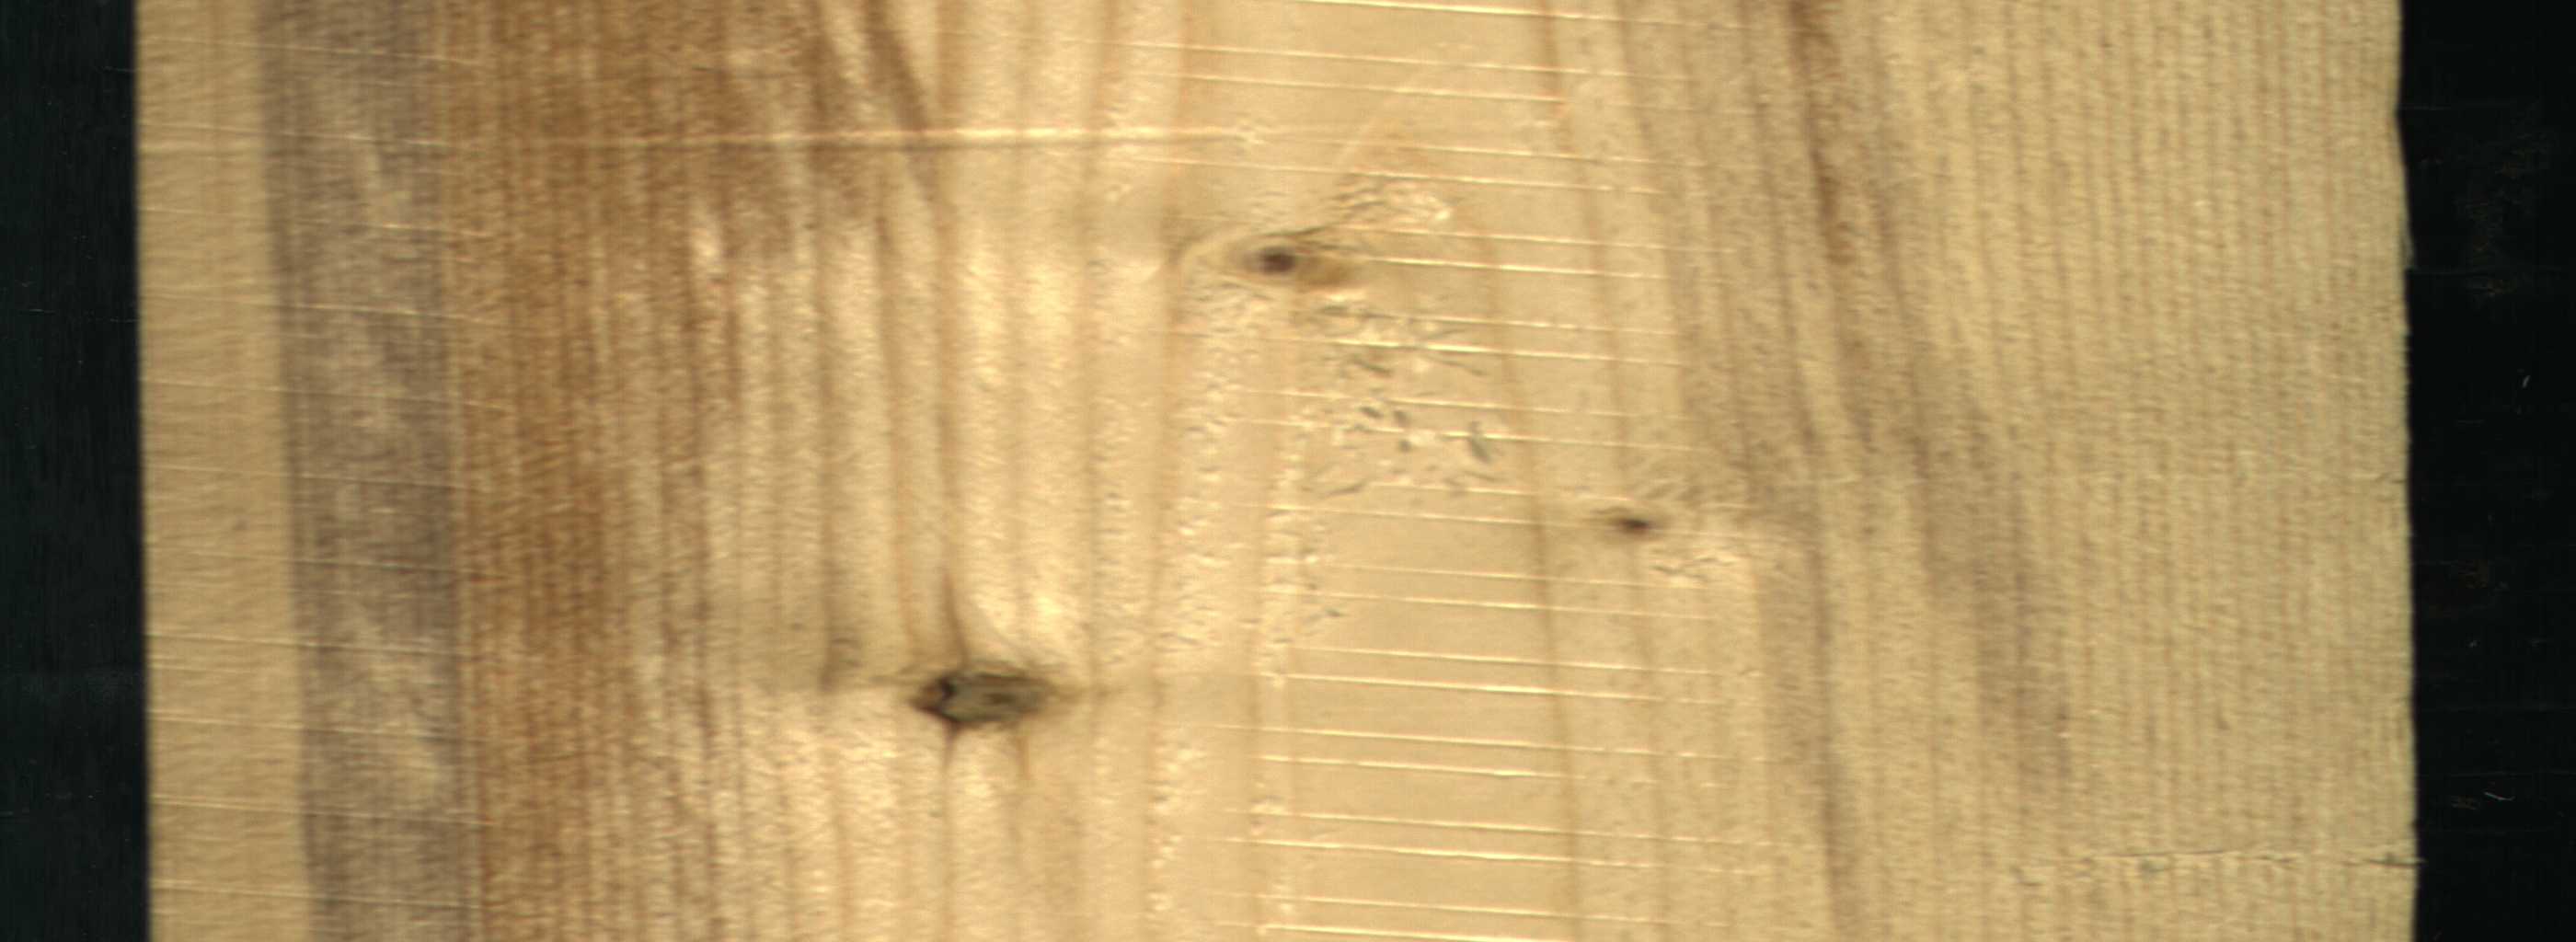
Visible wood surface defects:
Dead_Knot
Live_Knot
Live_Knot